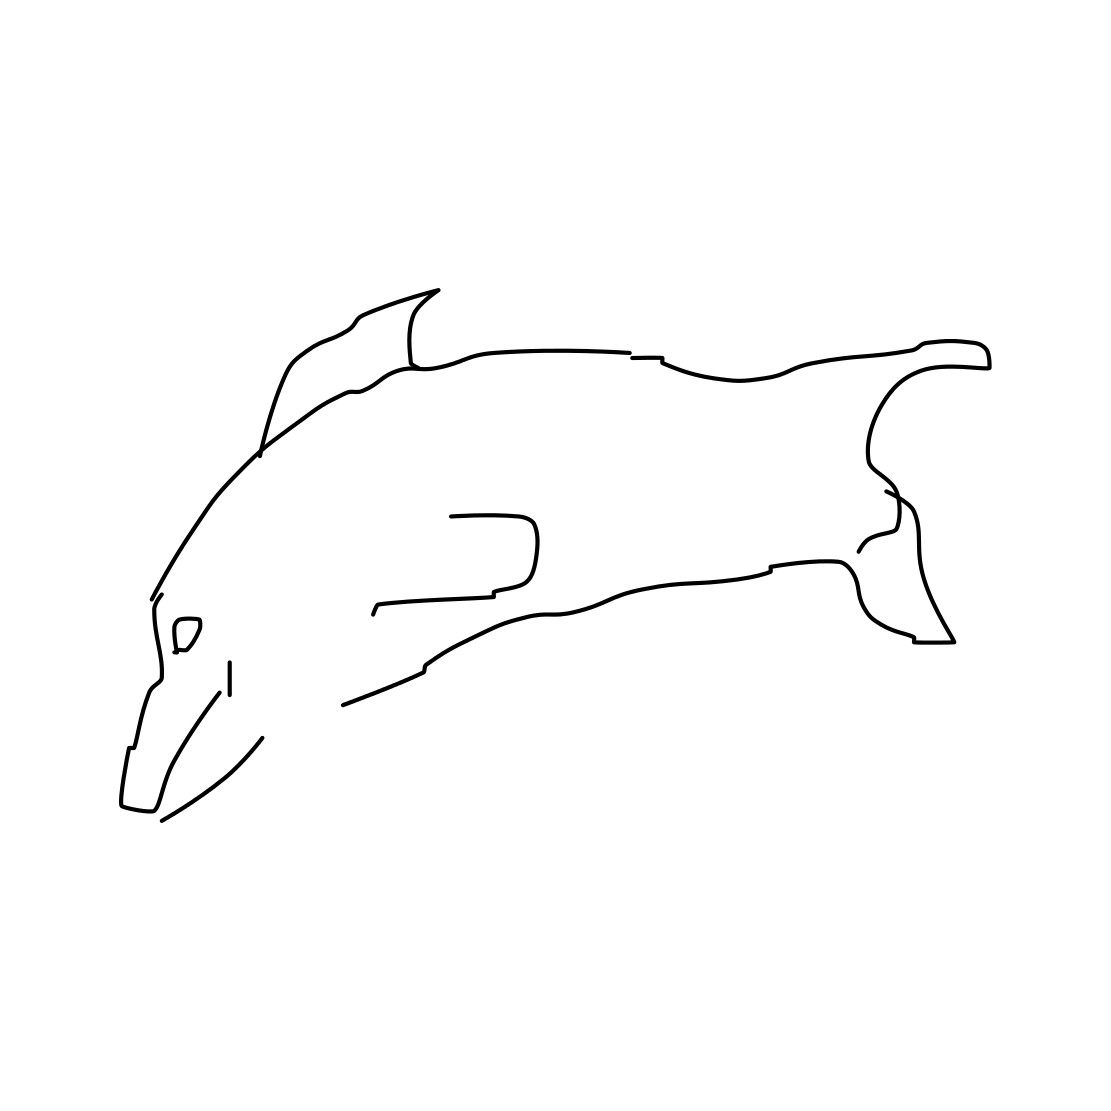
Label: dolphin